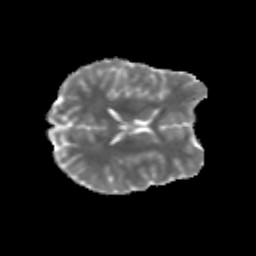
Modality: MD
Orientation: axial
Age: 25
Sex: female
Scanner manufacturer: siemens
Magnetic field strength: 3 T
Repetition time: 3.5 s
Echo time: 0.125 s